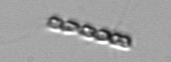
Label: Chaetoceros